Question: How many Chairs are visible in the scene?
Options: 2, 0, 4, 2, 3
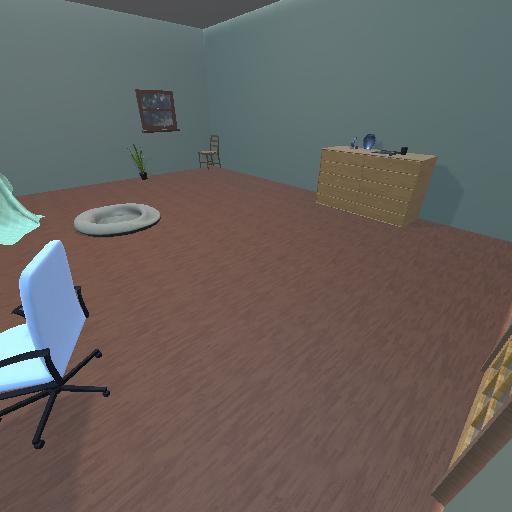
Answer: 2